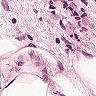
Metastatic tissue present: yes